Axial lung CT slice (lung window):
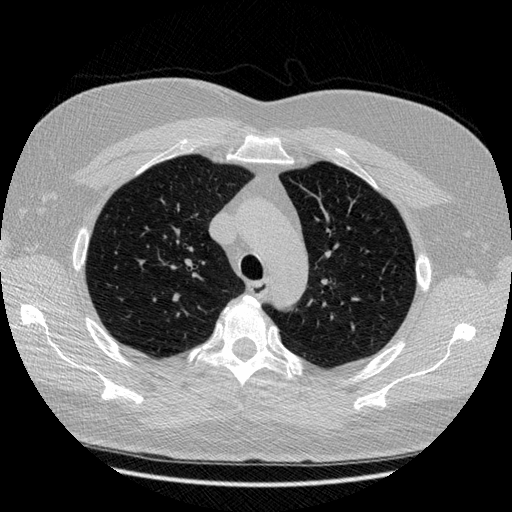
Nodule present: no